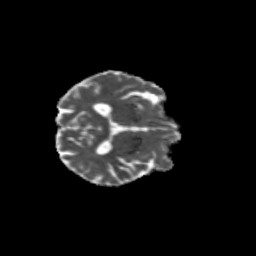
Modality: MD
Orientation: axial
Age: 69
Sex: male
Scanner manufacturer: siemens
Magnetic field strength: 3 T
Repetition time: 4.71 s
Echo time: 0.0906 s